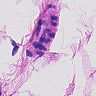
Metastatic tissue present: no